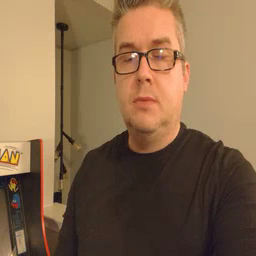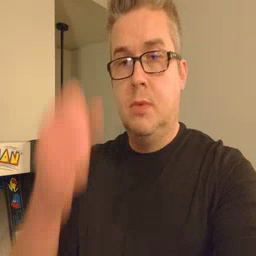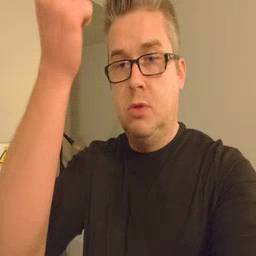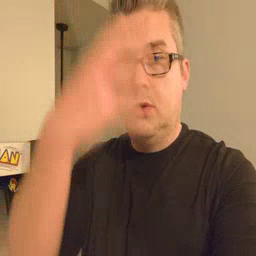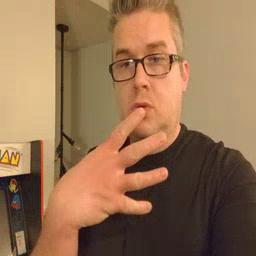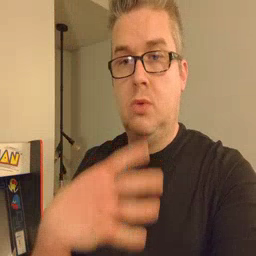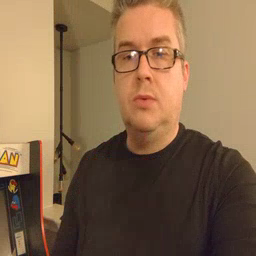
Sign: shower